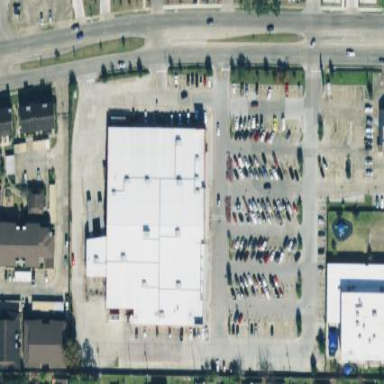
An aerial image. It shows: Supermarket building.